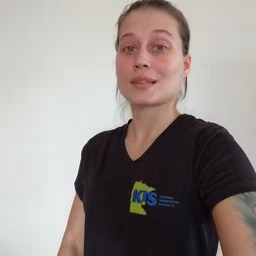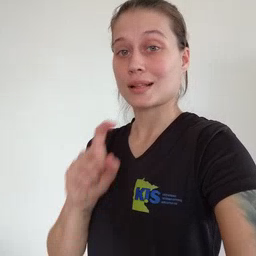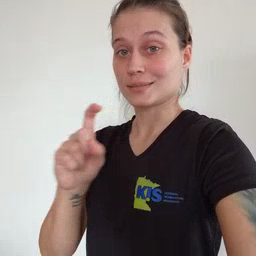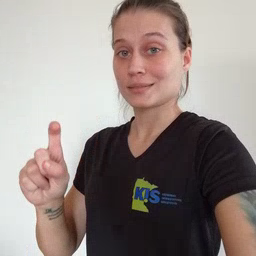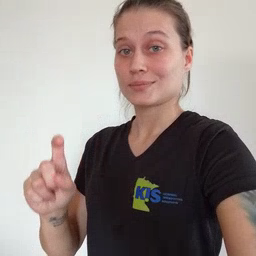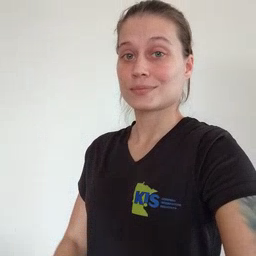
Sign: closet